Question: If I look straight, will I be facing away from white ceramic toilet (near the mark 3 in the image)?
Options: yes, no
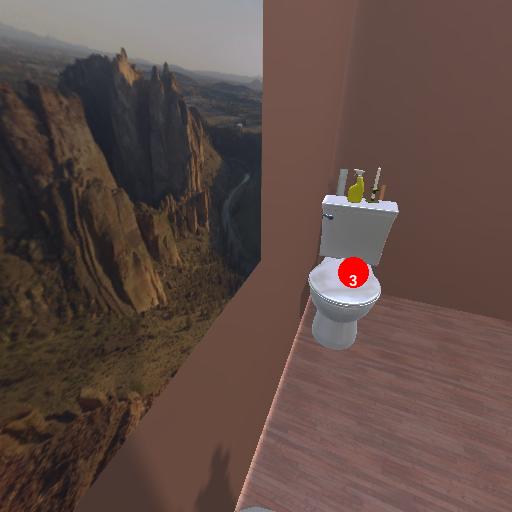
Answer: yes